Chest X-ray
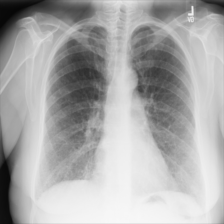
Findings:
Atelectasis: negative
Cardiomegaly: negative
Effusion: negative
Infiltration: negative
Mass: negative
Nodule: positive
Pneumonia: negative
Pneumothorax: negative
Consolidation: negative
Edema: negative
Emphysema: negative
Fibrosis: negative
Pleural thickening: negative
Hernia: negative